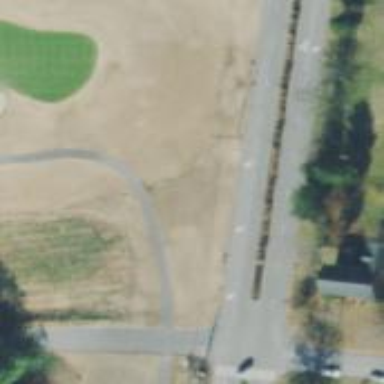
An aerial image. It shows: Path used for both walking and golf.